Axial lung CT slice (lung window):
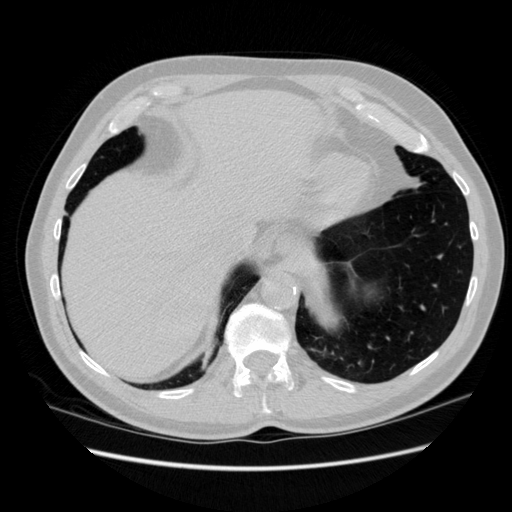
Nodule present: no